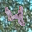
Label: 4